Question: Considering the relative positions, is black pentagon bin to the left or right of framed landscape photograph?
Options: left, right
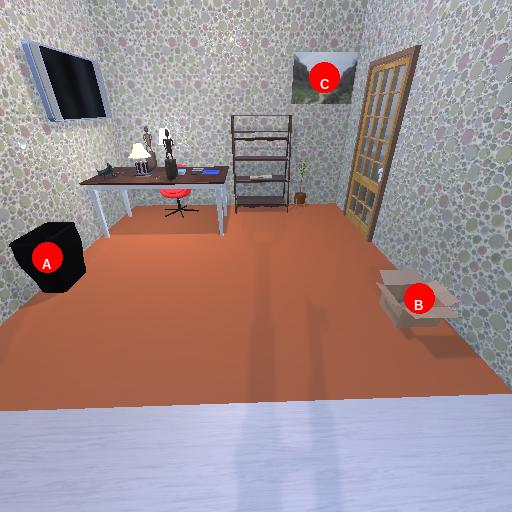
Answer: left